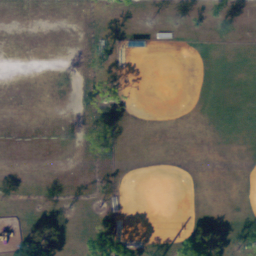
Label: baseballdiamond